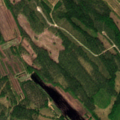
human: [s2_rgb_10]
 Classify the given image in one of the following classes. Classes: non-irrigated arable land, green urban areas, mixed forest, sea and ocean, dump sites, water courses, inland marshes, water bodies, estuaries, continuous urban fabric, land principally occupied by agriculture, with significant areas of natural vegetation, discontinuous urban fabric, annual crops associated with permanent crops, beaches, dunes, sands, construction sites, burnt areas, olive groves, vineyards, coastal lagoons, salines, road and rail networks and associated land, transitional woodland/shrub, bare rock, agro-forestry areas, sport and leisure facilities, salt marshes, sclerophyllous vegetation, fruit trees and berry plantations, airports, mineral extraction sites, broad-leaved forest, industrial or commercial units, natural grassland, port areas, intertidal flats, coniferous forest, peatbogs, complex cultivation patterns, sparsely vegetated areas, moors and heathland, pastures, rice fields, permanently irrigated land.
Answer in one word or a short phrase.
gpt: coniferous forest, transitional woodland/shrub, peatbogs